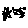
Label: triangle